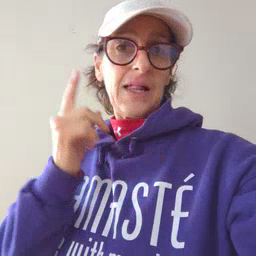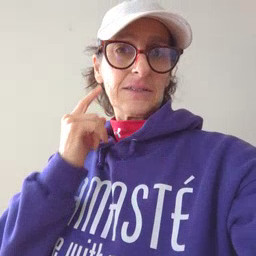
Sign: listen